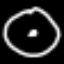
Label: clock